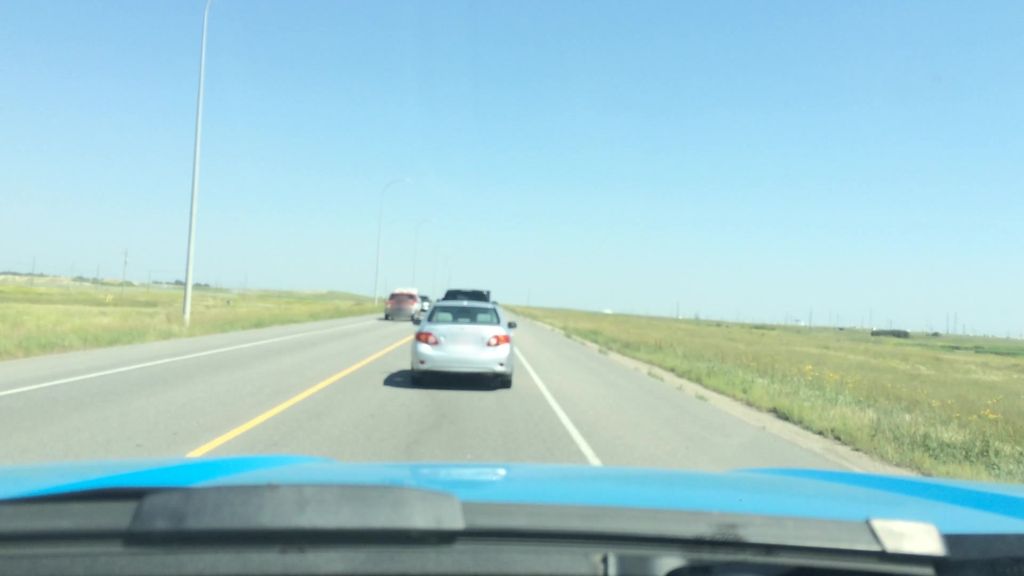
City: calgary